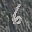
Label: 6